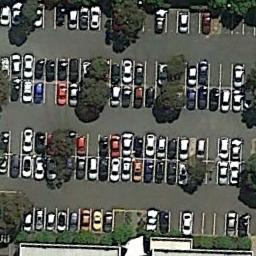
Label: parking_lot